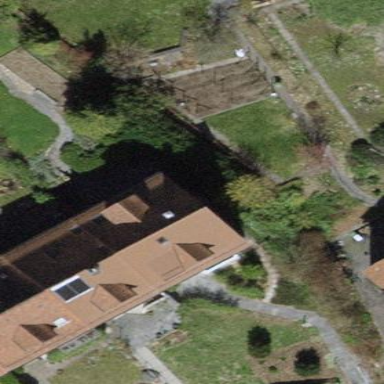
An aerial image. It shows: Terrace building.